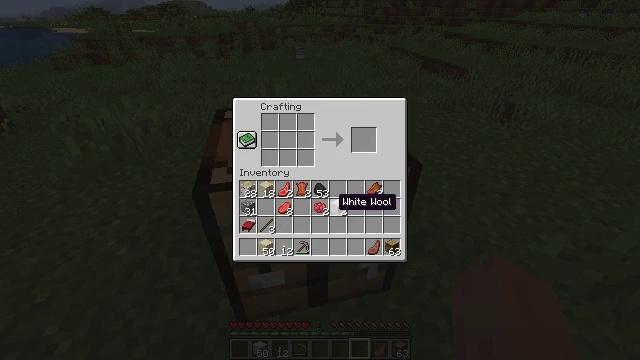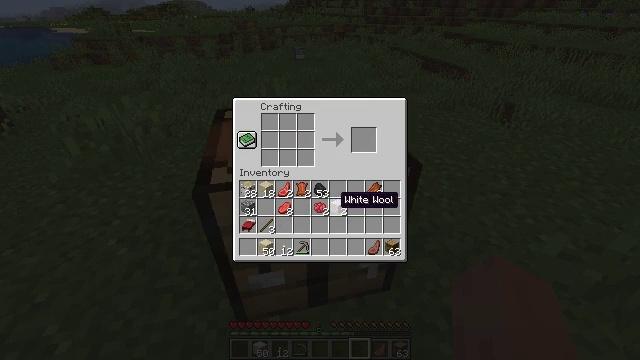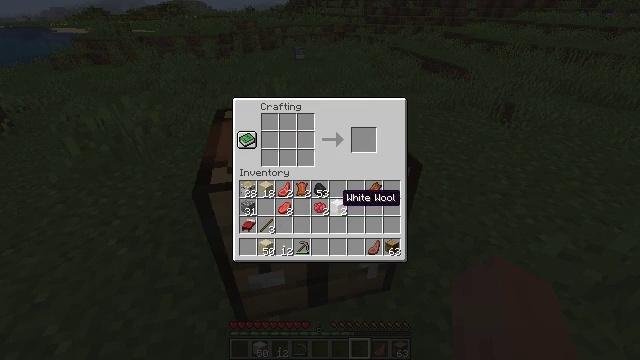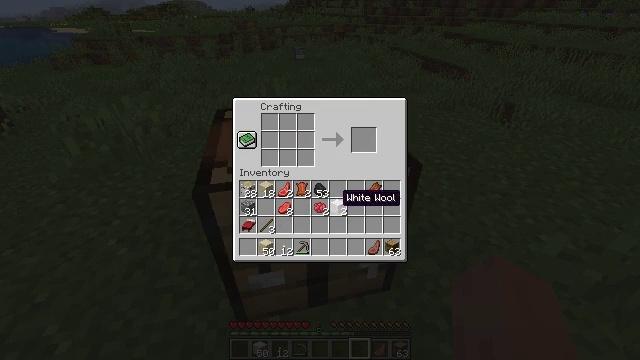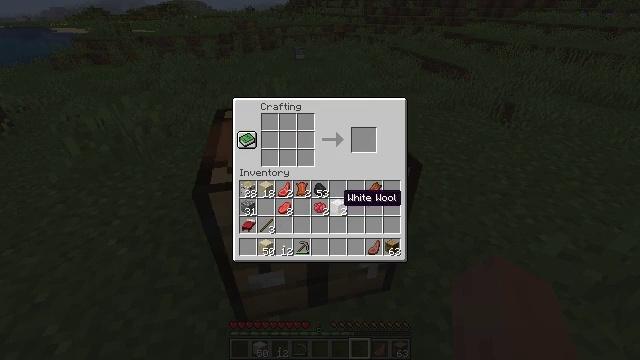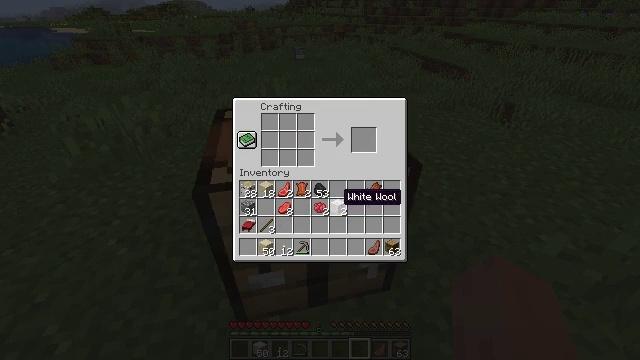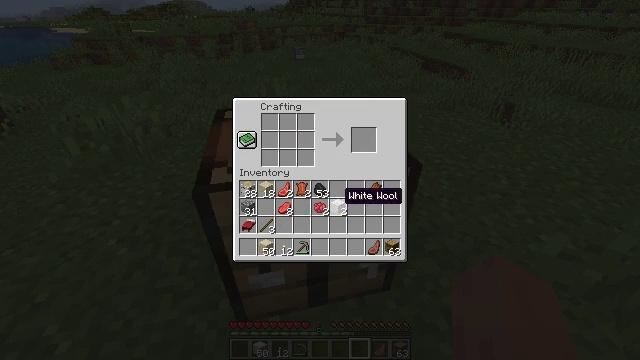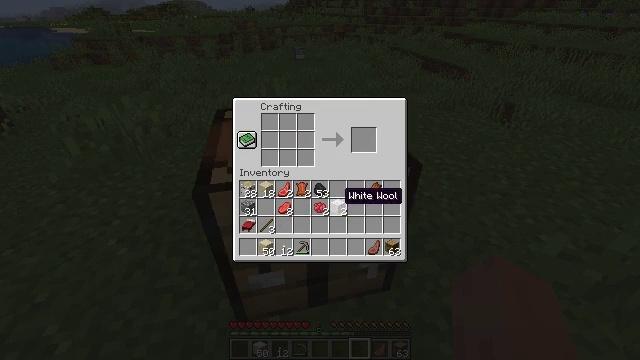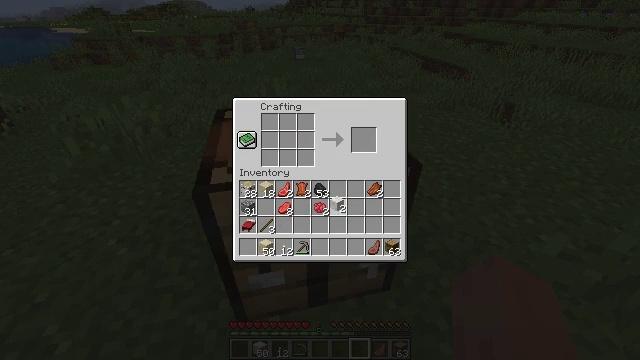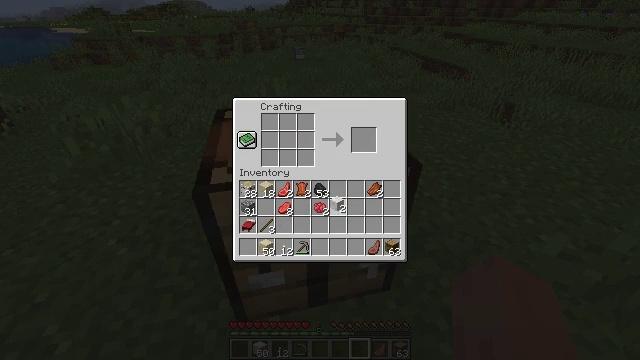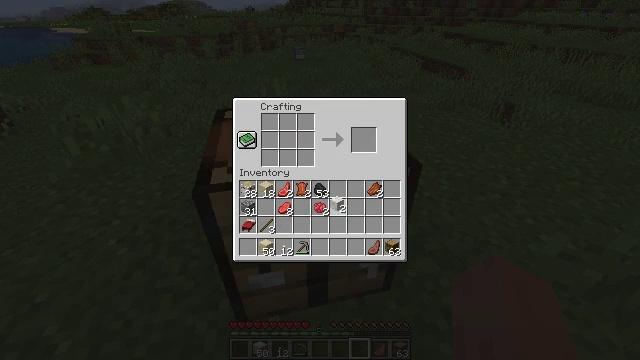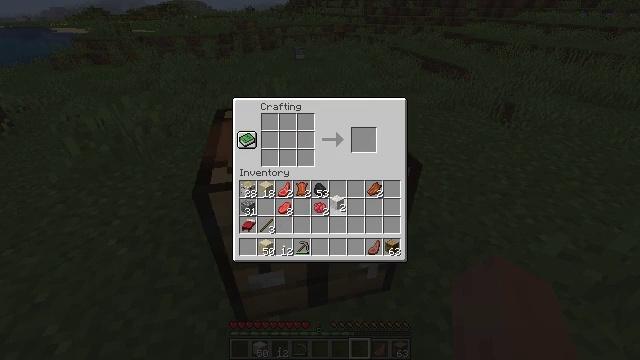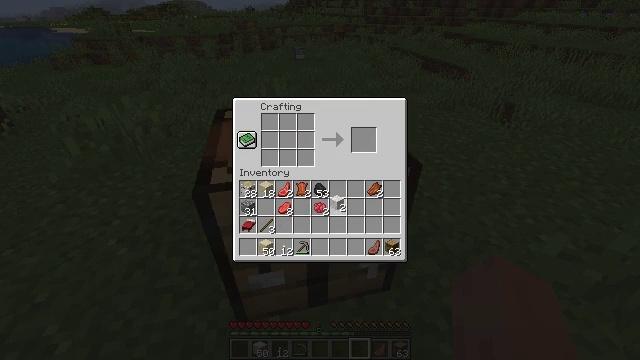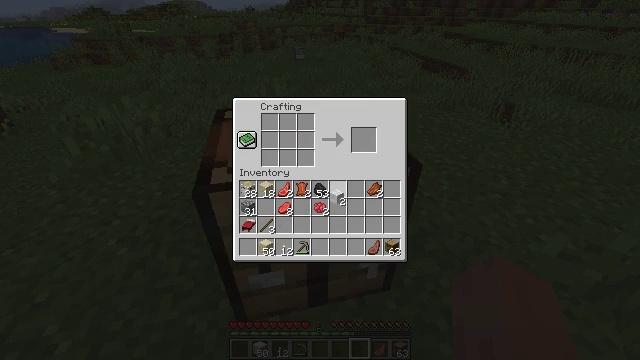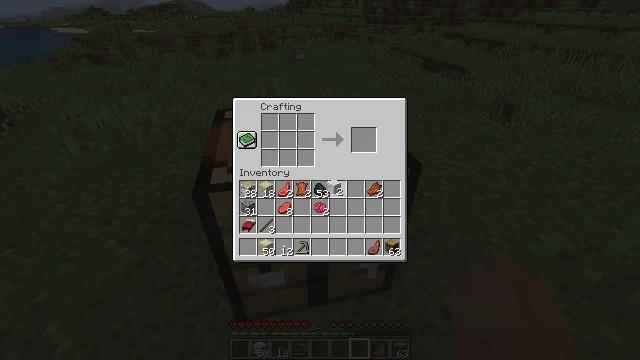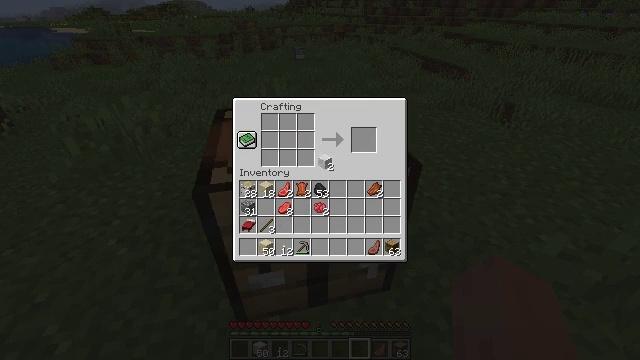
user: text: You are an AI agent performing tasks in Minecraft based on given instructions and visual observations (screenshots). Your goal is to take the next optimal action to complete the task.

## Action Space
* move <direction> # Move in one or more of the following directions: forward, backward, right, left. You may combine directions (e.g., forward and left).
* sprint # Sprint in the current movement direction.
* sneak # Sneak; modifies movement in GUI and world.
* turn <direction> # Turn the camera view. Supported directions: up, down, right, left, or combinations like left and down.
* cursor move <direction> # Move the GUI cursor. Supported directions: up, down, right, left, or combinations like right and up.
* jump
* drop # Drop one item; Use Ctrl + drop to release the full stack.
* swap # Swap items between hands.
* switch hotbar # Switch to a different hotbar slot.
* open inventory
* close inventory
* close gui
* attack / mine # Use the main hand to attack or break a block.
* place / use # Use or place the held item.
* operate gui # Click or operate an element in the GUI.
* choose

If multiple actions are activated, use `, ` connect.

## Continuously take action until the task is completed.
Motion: motion action
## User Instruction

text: Make a white carpet on the crafting table.
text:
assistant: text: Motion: no_op
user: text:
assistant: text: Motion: no_op
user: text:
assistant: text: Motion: no_op
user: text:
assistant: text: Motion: no_op
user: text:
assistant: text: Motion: no_op
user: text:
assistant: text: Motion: no_op
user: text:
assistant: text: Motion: no_op
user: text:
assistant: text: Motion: operate gui
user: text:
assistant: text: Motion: operate gui
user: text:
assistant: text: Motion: no_op
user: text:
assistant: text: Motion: no_op
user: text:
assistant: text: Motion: no_op
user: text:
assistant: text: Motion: no_op
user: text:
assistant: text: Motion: cursor move up
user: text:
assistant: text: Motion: cursor move left and up
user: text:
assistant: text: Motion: cursor move up
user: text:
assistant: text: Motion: no_op
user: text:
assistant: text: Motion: no_op
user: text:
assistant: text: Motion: no_op
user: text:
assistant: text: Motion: cursor move left
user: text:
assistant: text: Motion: no_op
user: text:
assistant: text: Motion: cursor move left and up
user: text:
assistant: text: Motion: no_op
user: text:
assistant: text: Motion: no_op
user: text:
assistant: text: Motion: no_op
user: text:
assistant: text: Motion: no_op
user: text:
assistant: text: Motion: no_op
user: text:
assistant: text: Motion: no_op
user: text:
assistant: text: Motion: no_op
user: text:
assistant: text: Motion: no_op